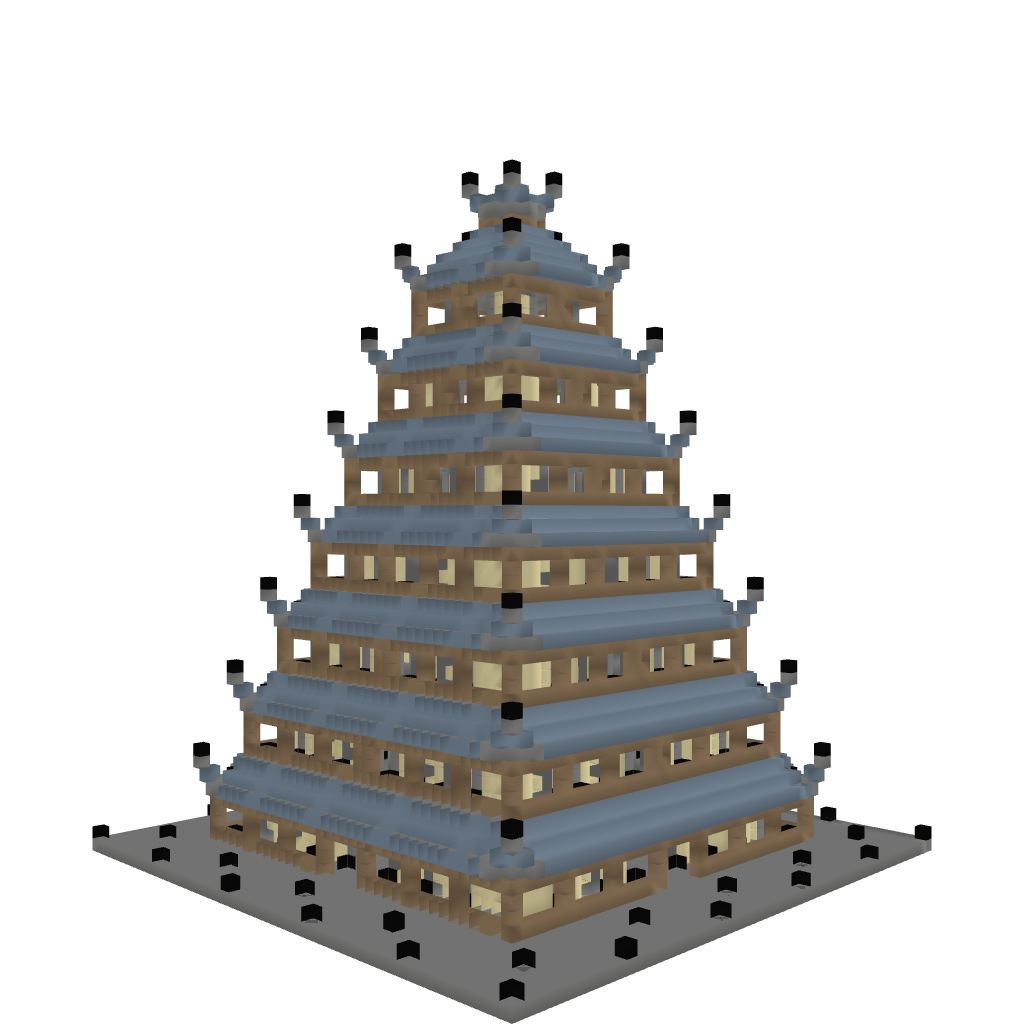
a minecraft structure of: Pagoda